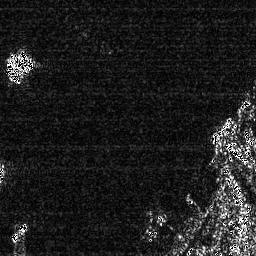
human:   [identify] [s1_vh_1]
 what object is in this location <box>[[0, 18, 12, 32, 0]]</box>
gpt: <ref>1 medium ship at the top left</ref>